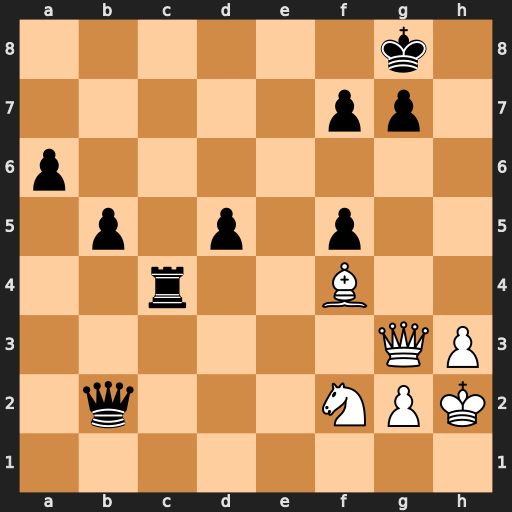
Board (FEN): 6k1/5pp1/p7/1p1p1p2/2r2B2/6QP/1q3NPK/8
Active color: w
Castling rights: -
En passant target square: -
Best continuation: Be5 Qxe5 Qxe5